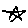
Label: star